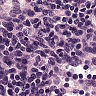
Metastatic tissue present: no